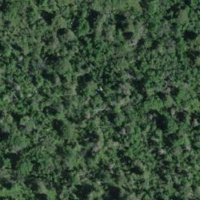
EUNIS habitat code: 43
Species observed at this site:
Rhamnus cathartica